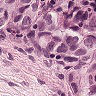
Metastatic tissue present: yes